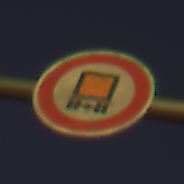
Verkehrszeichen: VerbotKennzeichnungspflichtigeKraftfahrzeugeGefaehrlicheGueter
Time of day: SunriseSunset
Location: Outdoor (Nature)
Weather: Clear
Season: NotSpecified
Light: Natural